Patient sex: M
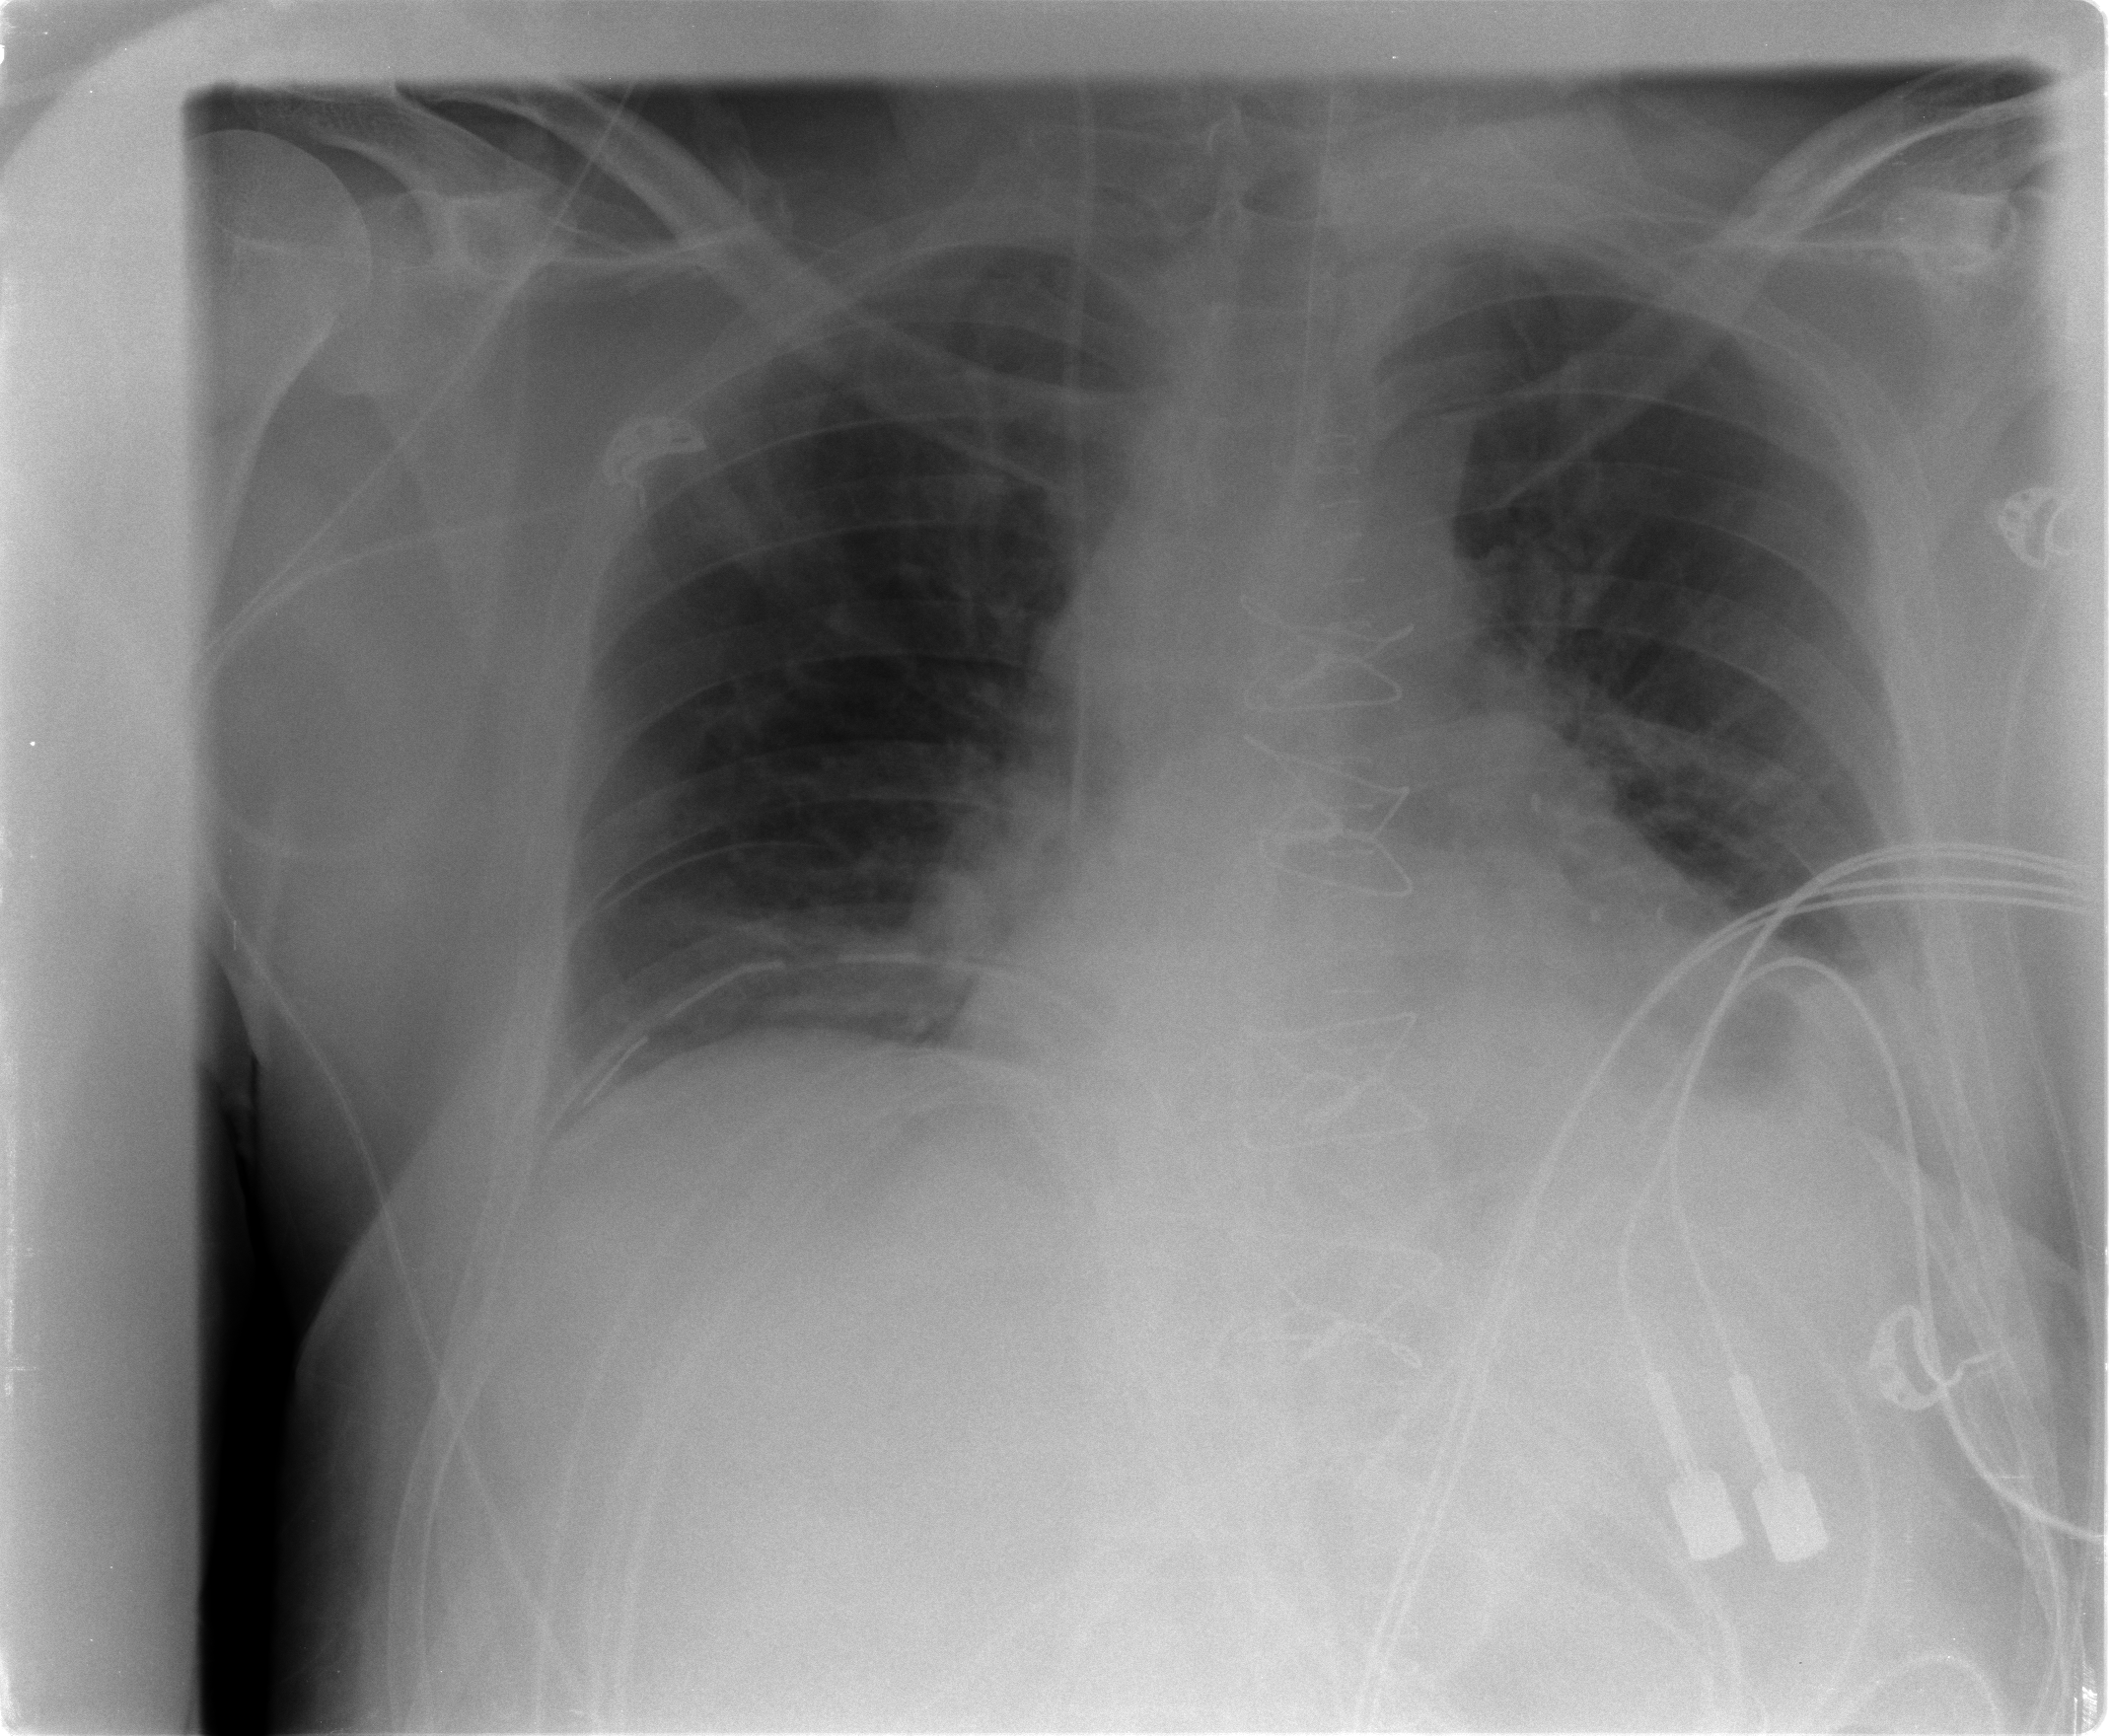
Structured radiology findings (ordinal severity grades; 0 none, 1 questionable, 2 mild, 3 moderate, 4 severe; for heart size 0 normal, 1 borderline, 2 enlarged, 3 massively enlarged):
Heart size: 2
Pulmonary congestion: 0
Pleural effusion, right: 0
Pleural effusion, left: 2
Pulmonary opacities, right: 0
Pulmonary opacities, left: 2
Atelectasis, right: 2
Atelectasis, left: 2